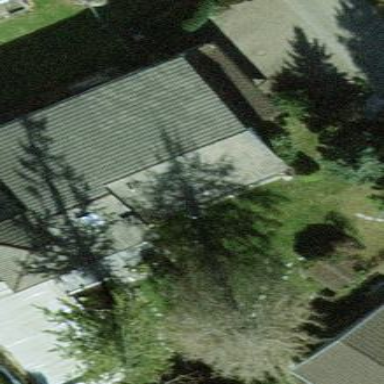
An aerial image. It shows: Detached building.